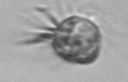
Label: Ciliophora